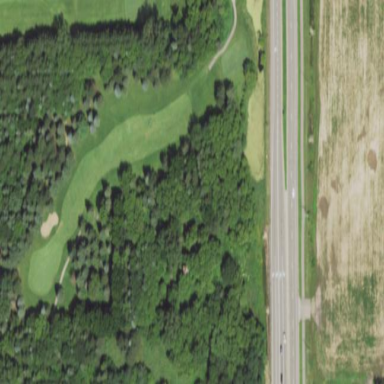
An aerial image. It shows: Golf fairway surrounded by grass.